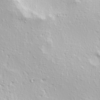
Label: not_dusty